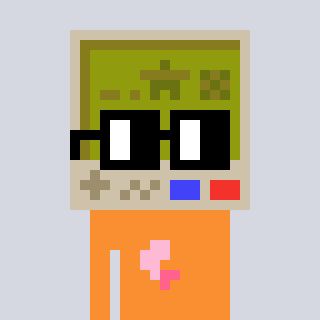
a pixel art character with square black glasses, a gameboy-shaped head and a orange-colored body on a cool background